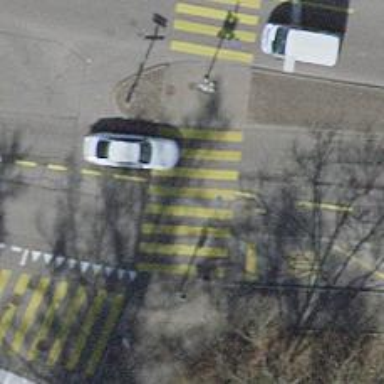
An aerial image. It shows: Crossing with zebra traffic signals.